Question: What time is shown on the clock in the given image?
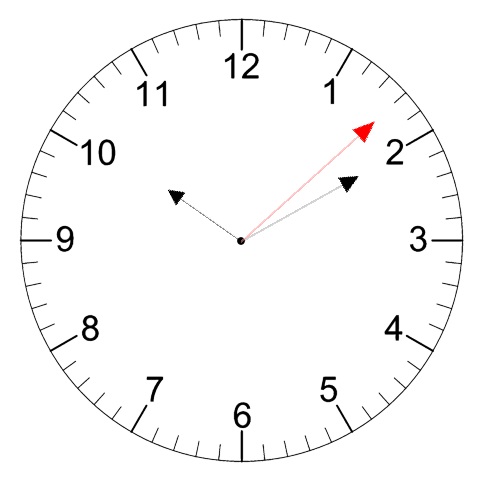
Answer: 10:10:08